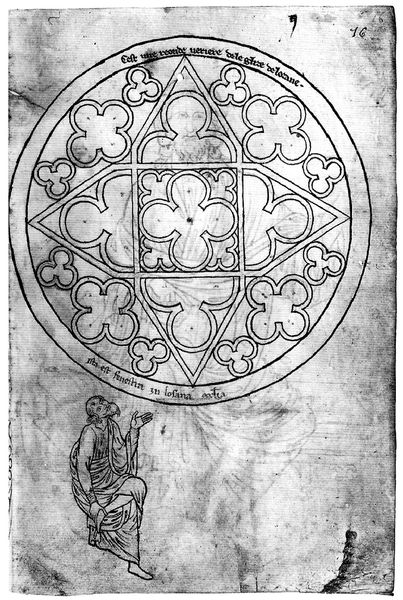
Titel: Villard de Honnecourt, Musterbuch
Künstler: Villard de Honnecourt
Schlagwörter: fuß, gott, mann, sitzen, fenster, skizze, zeichnung, muster, bart, halten, herr, kirche, figur, gotik, kreis, rund, schrift, inschrift, zeigen, philosoph, kreuz, gotisch, rosette, toga, mönch, heiliger, mandala, heilig, quadrat, kleeblatt, zeichung, latein, vierpass, kirchenfenster, dreipass, gotil, asthet